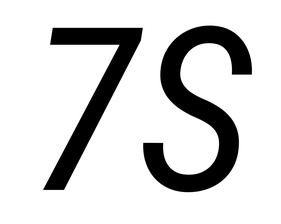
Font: Roboto-Italic_Condensed_Italic